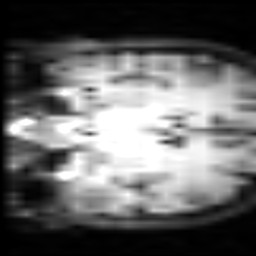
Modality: inplaneT2
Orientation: coronal